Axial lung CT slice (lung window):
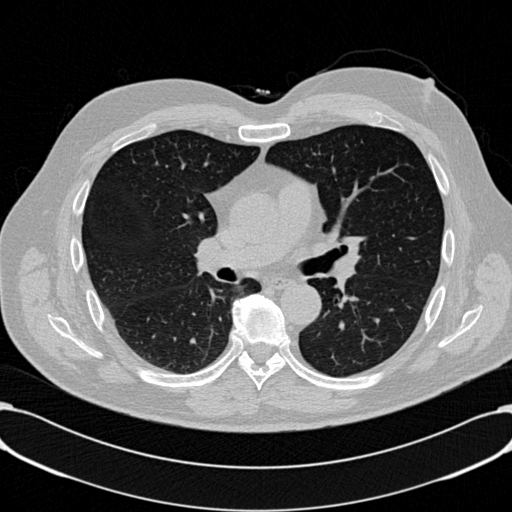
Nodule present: no